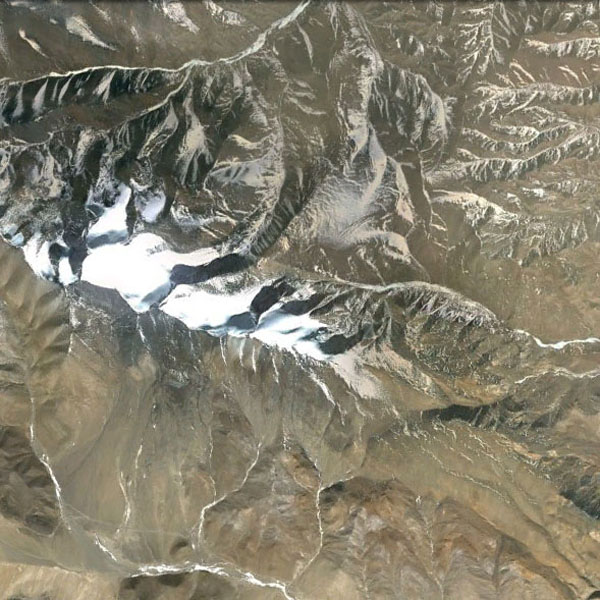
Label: Mountain